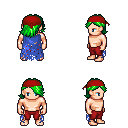
a pixel art fantasy rpg character, male body template, human, light skin, blue tattered cape, red pants, green swoop hairstyle, red bandana, four views (front, back, left, right), 2x2 character sprite sheet, small pixel art, hard edges, no anti-aliasing